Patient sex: M
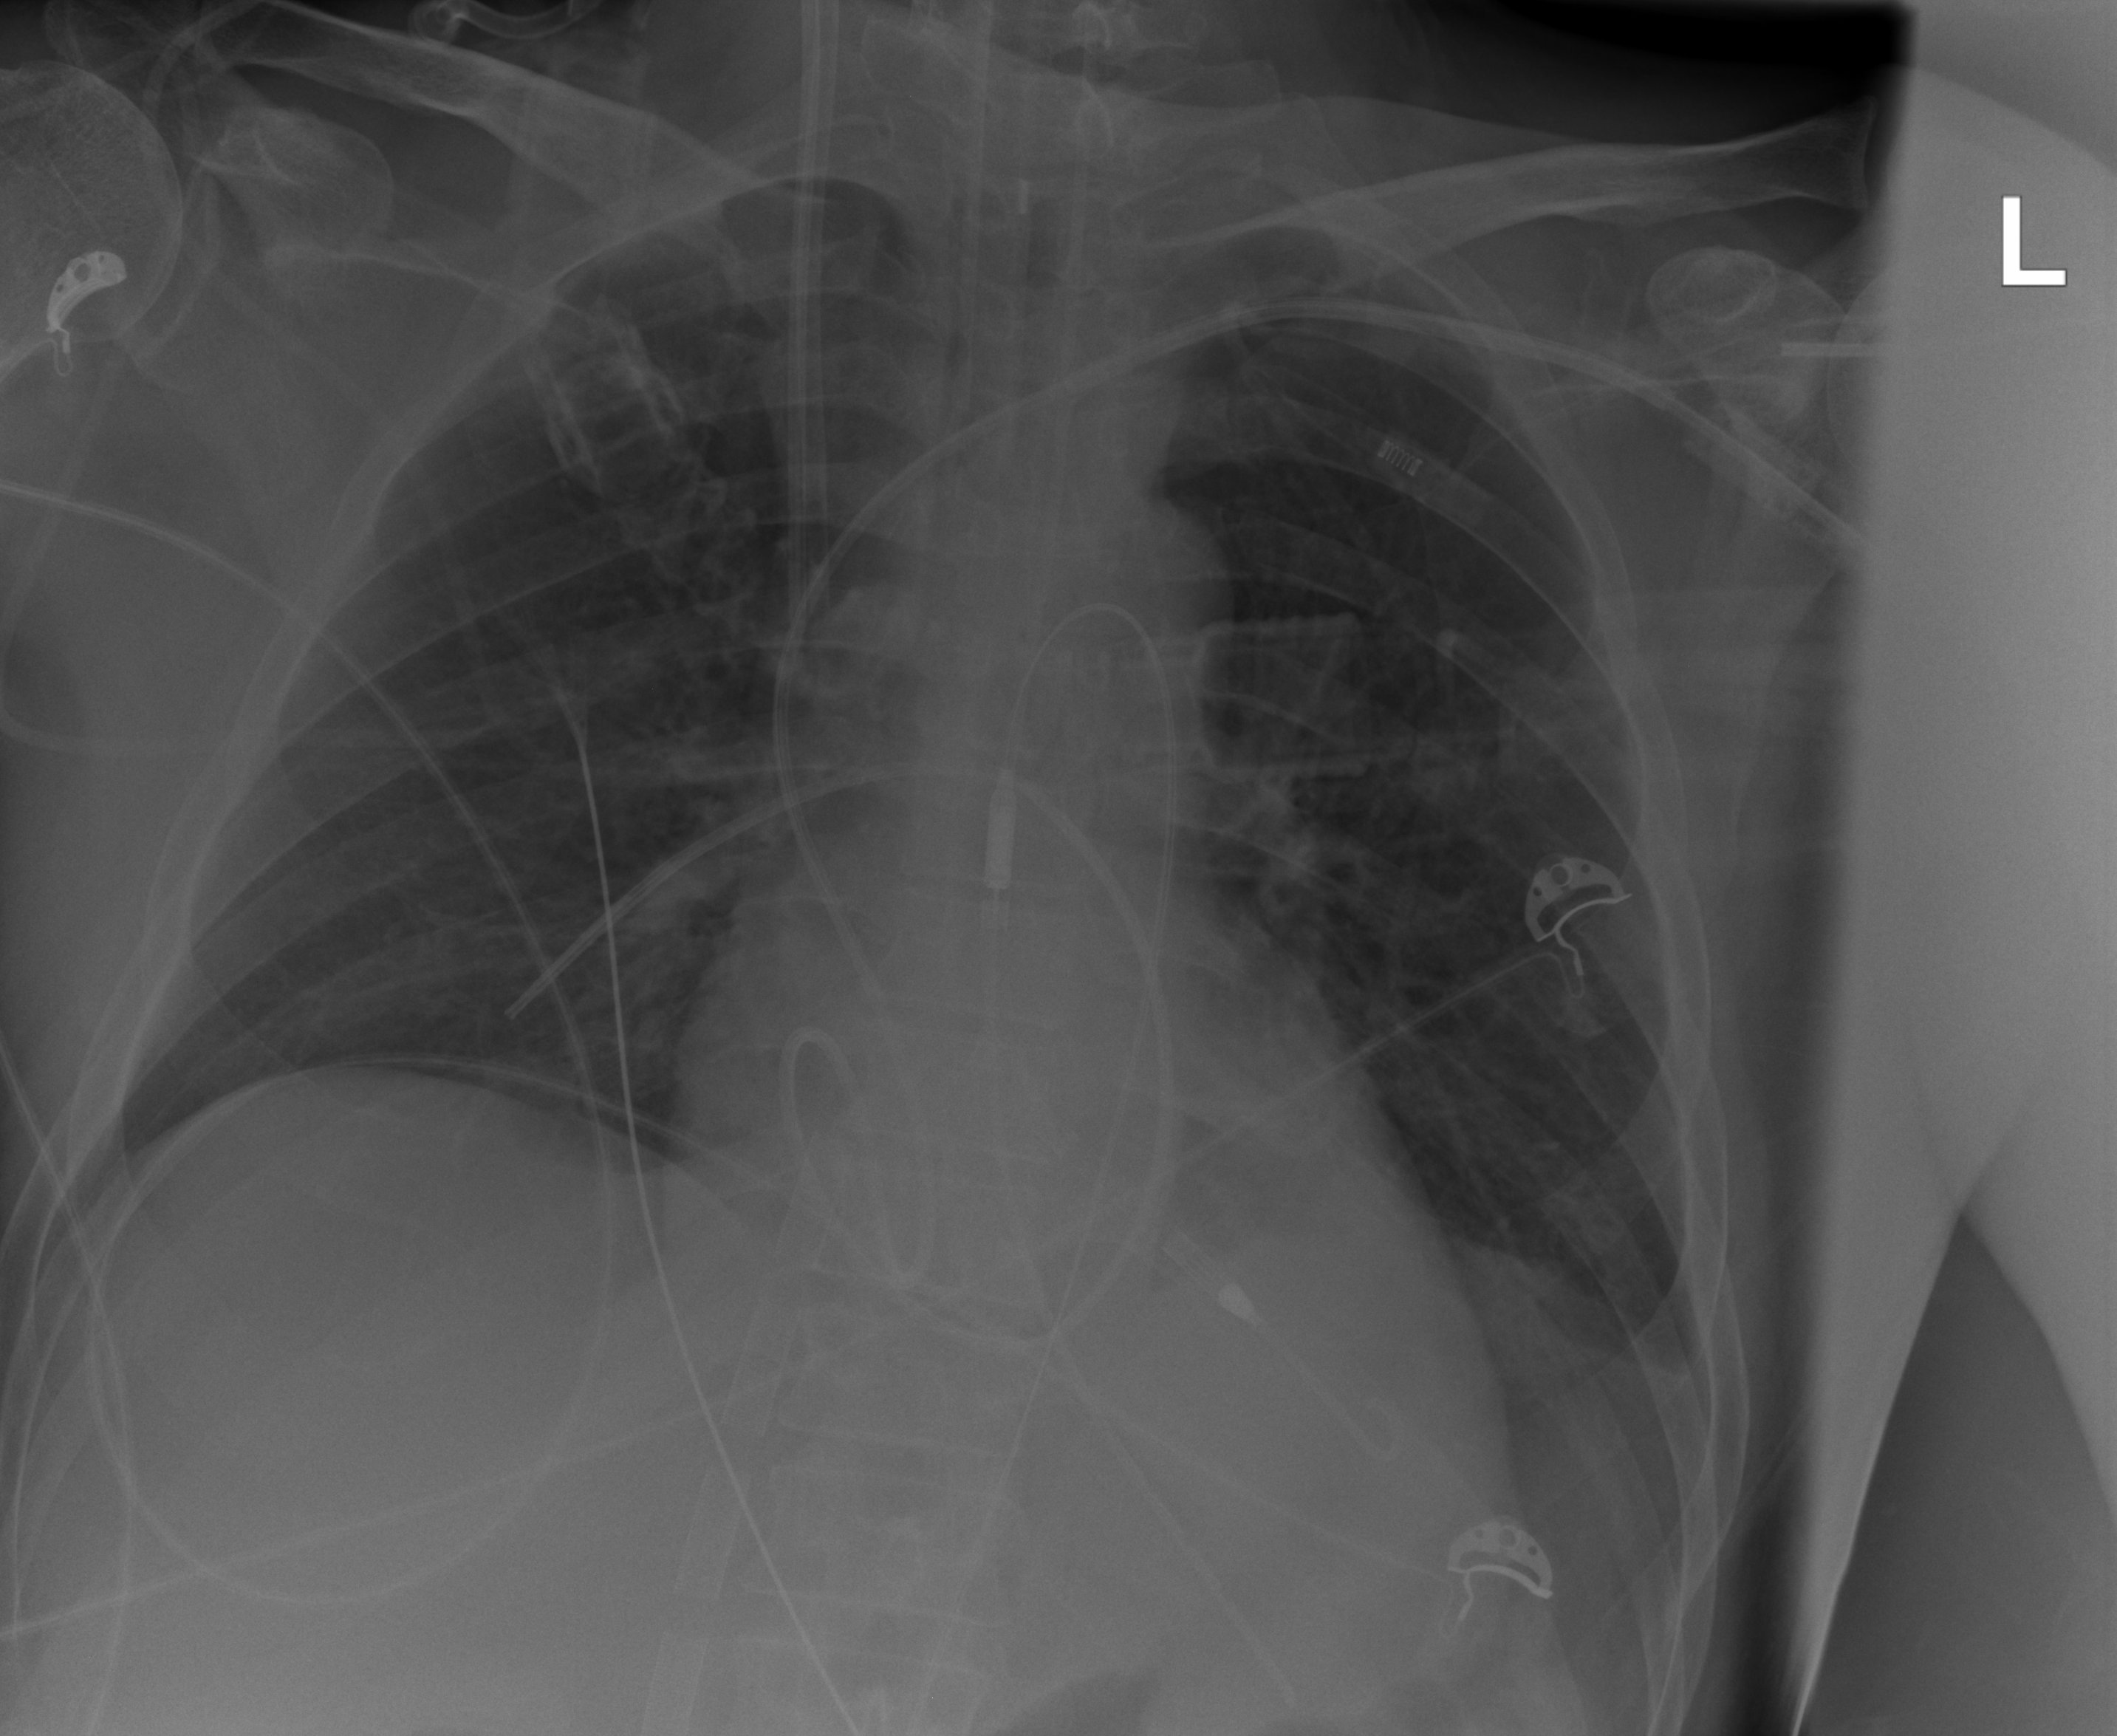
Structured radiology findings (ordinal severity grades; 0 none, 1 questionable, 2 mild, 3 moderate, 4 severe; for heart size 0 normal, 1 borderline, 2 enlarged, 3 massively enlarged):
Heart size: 0
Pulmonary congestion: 0
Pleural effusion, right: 0
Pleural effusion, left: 0
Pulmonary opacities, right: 0
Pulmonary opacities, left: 0
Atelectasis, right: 0
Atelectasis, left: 0